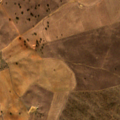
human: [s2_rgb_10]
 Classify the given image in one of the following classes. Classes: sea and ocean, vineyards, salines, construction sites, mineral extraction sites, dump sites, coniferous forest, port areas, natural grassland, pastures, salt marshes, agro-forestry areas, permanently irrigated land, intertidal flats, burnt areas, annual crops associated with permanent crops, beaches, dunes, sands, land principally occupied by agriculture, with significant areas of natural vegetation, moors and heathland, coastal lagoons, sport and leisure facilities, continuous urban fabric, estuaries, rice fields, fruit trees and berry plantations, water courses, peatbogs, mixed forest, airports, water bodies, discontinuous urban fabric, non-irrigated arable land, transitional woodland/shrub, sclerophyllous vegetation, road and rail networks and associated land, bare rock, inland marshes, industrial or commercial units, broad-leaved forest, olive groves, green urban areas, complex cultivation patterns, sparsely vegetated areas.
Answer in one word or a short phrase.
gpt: non-irrigated arable land, transitional woodland/shrub